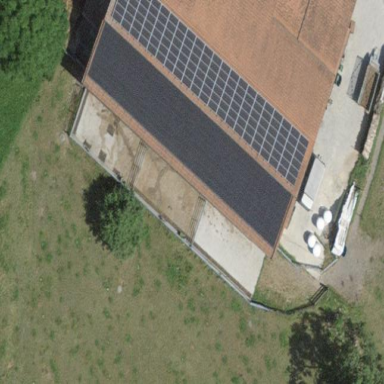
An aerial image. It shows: Solar power generator.